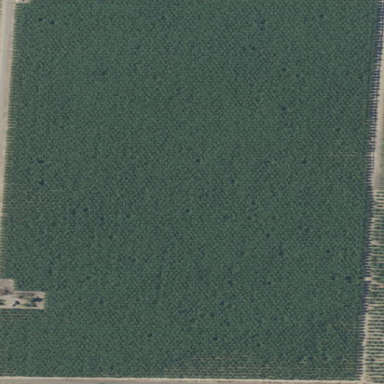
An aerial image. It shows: Orchard filled with almond trees.